Question: I've recently updated a Windows Phone 8 app to Windows Phone 8.1. I'm trying to add a '<DatePicker />' control (newly available in Windows Phone 8.1) to the XAML but it's not available in my XAML.
I get the errors:
> The name "DatePicker" does not exist in the namespace
"<URL>"
and
> The type 'DatePicker' was not found. Verify that you are not missing
an assembly reference and that all referenced assemblies have been
built.
and
> The tag 'DatePicker' does not exist in XML namespace
'<URL>'
However, if I create a new Windows Phone app the 'DatePicker' is available there.
Also, I can create and add the DatePicker via the codebehind, just not in XAML.
I have checked and can confirm the project is targeting Windows Phone 8.1, and as far as I can see I am referencing the correct assembly:

What do I need to do to make the DatePicker available in XAML?
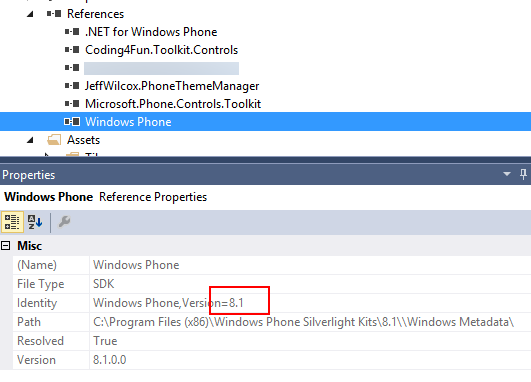
Answer: You upgraded your project to a windows phone silverlight 8.1 app, not a windows phone windows runtime 8.1. The new DatePicker is only available for windows phone windows runtime 8.1. In a windows phone silverlight 8.1 app you will still need to use the DatePicker from the windows phone toolkit.